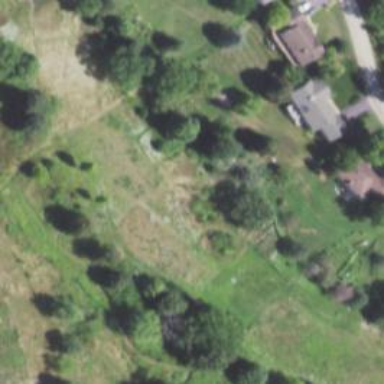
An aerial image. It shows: Grassy area designated as golf fairway.